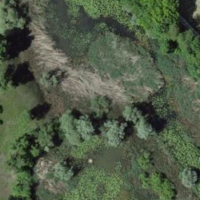
EUNIS habitat code: 15
Species observed at this site:
Tachybaptus ruficollis
Corvus corone
Podiceps cristatus
Fulica atra
Anas crecca
Alcedo atthis
Symphyotrichum lanceolatum
Dendrocopos major
Larus michahellis
Gallinula chloropus
Cygnus olor
Ardea alba
Cuculus canorus
Sitta europaea
Acrocephalus scirpaceus
Grus grus
Cyanistes caeruleus
Anas platyrhynchos
Troglodytes troglodytes
Aythya ferina
Aythya fuligula
Fringilla coelebs
Mareca penelope
Nycticorax nycticorax
Columba palumbus
Turdus merula
Phalacrocorax carbo
Mareca strepera
Parus major
Milvus migrans